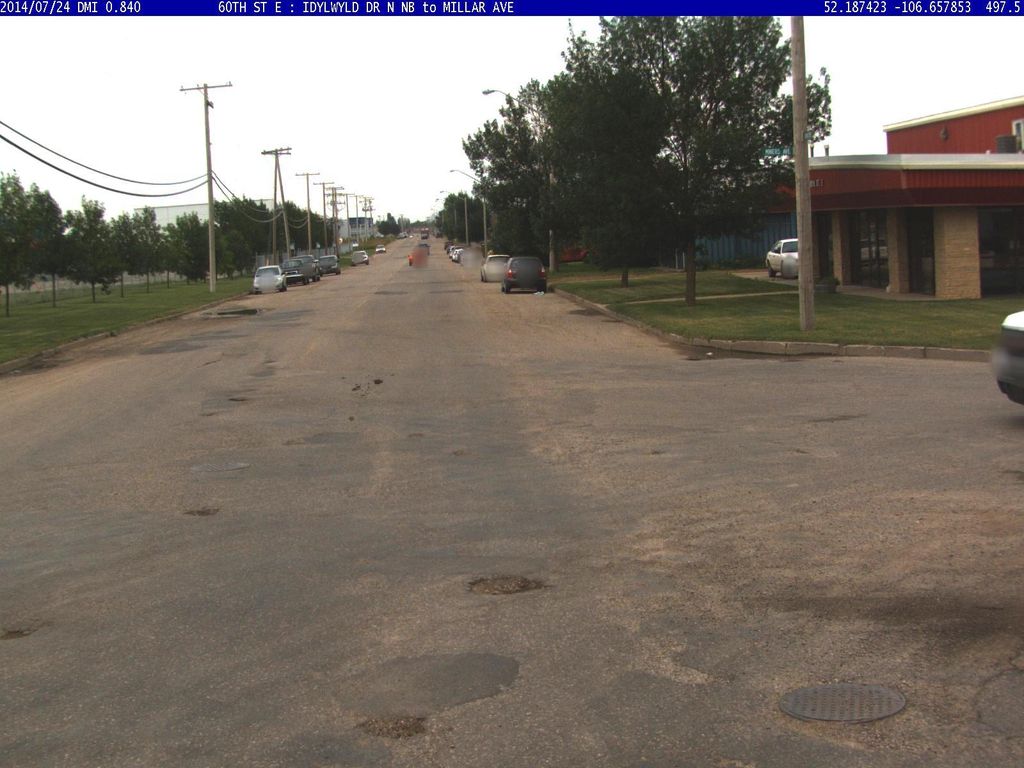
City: saskatoon